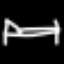
Label: bed